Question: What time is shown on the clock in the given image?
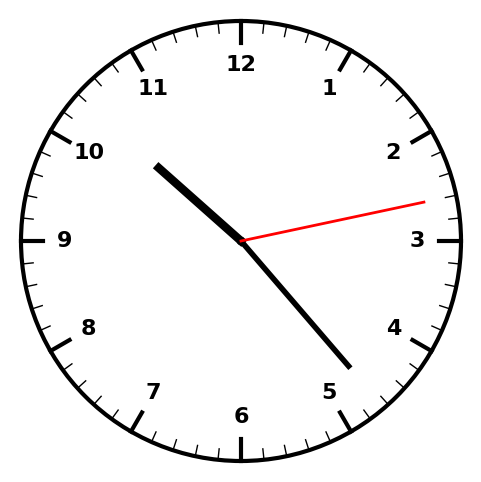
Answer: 10:23:13